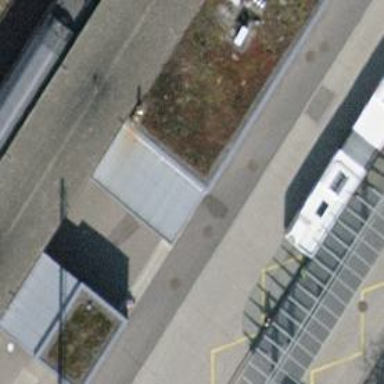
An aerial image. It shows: Steps with asphalt surface.